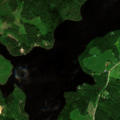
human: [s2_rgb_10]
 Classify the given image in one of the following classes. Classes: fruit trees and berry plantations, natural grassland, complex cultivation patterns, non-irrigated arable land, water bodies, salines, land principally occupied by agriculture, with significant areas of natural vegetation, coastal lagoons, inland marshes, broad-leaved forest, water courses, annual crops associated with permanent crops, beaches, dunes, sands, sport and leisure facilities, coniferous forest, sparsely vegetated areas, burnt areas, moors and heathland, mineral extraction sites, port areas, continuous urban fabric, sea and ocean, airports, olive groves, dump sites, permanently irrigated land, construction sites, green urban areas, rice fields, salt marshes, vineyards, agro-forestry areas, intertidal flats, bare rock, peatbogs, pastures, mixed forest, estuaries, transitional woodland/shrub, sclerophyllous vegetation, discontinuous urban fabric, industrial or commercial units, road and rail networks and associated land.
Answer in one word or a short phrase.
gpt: land principally occupied by agriculture, with significant areas of natural vegetation, broad-leaved forest, coniferous forest, transitional woodland/shrub, water bodies